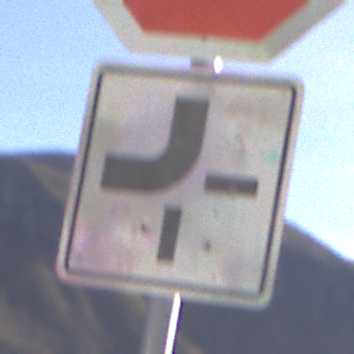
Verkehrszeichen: VerlaufVorfahrtsstrasse2
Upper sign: Stop
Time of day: MorningAfternoon
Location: Outdoor (Nature)
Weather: PartlyCloudy
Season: NotSpecified
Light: Natural